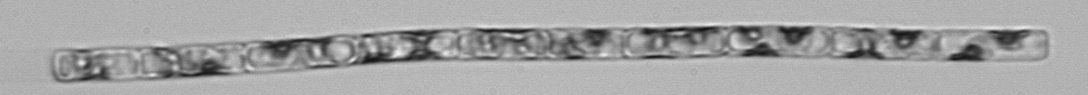
Label: Guinardia_delicatula